Question: In my application, I let users input annotations, which are potentially unsafe. When I render them in my view, the following shows the annotation nicely:
'''
<%= simple_format h annotation.body %>
'''
It preserves line breaks but also escapes HTML properly. Now, I need to render this body in an overlay, which is created by Javascript. Right now, I fetch my annotations through JSON by calling the following from the controller:
'''
def index
# ...
respond_to do |format|
format.json { render :json => @annotations }
end
end
'''
And create the overlay like this (very simplified example):
'''
$.getJSON(this.annotations_url, function(data) {
$.each(data, function(key, val) {
annotation = val;
this.div_body.html(annotation.body);
// ...
'''
Of course, the resulting HTML will be escaped properly and the line breaks aren't preserved as well.

---
Now, I don't feel like using pure Javascript to do the escaping and line break conversion because it feels like I wouldn't be DRYing a lot if I did so. It seems hard to maintain and clutters the whole code.
Can't I somehow send the safe HTML body from the controller through JSON? It looks as if the ERB 'simple_format' and 'h' methods are only available in views.
Or should I really do everything in Javascript?
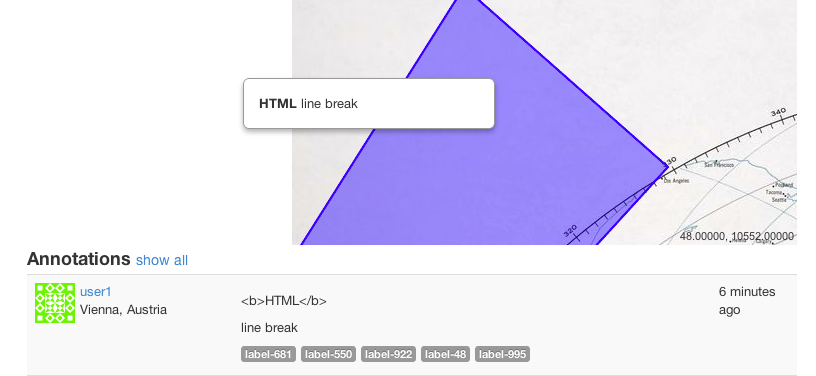
Answer: I think you can use the 'helpers' every where just calling them by their long name:
> 'ActionController::Base.helpers.simple_format str'
'ERB::Util::html_escape str'
Once you have this you can <URL> to include an already parsed version of the 'Model.body'.
Of course there are two problems with this approach:
1. Rails dependency in your Model
2. Adding View behavior in your Model
But sometimes trying to avoid these issues is bringing more complexity than clarity.